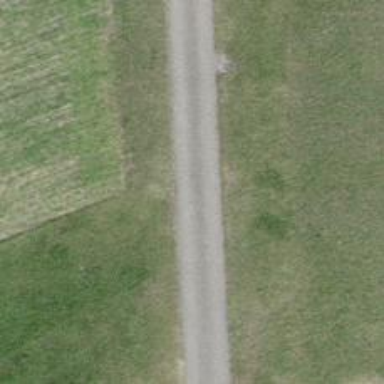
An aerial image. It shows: Asphalt track with grade1 quality.